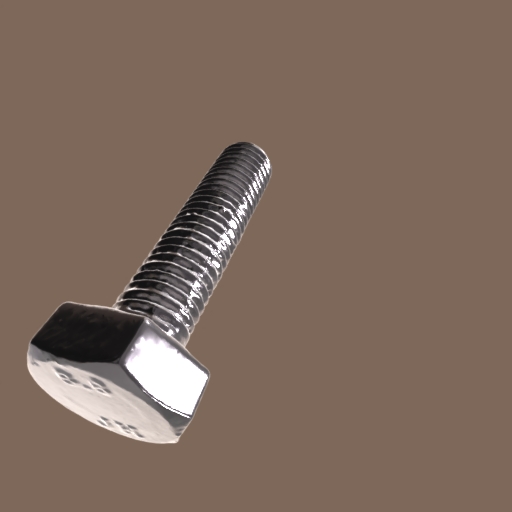
Label: bolt